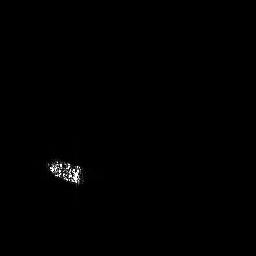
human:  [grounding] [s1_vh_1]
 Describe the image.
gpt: In the satellite image, there is  <ref>1 medium ship </ref> <box>[[16, 60, 32, 73, 0]]</box> located at left.